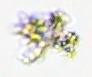
Label: Detritus